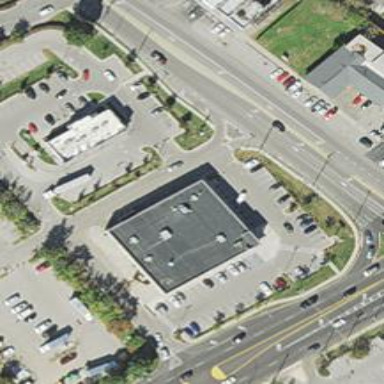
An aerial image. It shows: Pharmacy building providing healthcare services.